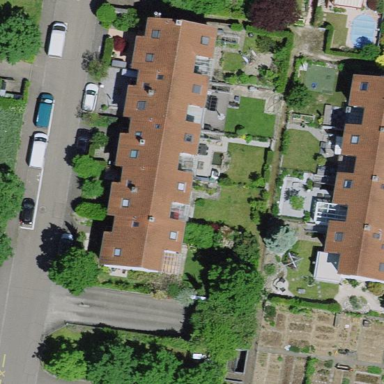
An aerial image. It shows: Simple house.